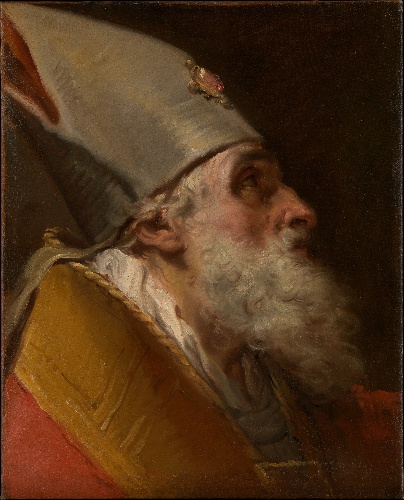
Title: Head of a Bishop
Artist: Gaetano Gandolfi
Artist bio: Italian, San Matteo della Decima 1734–1802 Bologna
Date: ca. 1770
Object type: Painting
Classification: Paintings
Medium: Oil on canvas
Dimensions: 18 3/8 x 14 7/8 in. (46.7 x 37.8 cm)
Department: European Paintings
Credit line: Purchase, Charles and Jessie Price and Stephen Mazoh Gifts, 2010
Accession year: 2010
Repository: Metropolitan Museum of Art, New York, NY
Tags: Bishops|Men